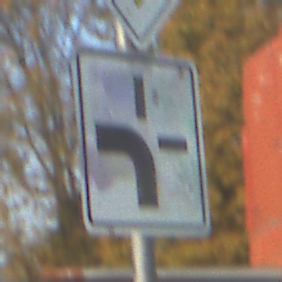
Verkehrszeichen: VerlaufVorfahrtsstrasse1
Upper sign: Vorfahrtsstrasse
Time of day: SunriseSunset
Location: Outdoor (Special)
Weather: Clear
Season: NotSpecified
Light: Natural